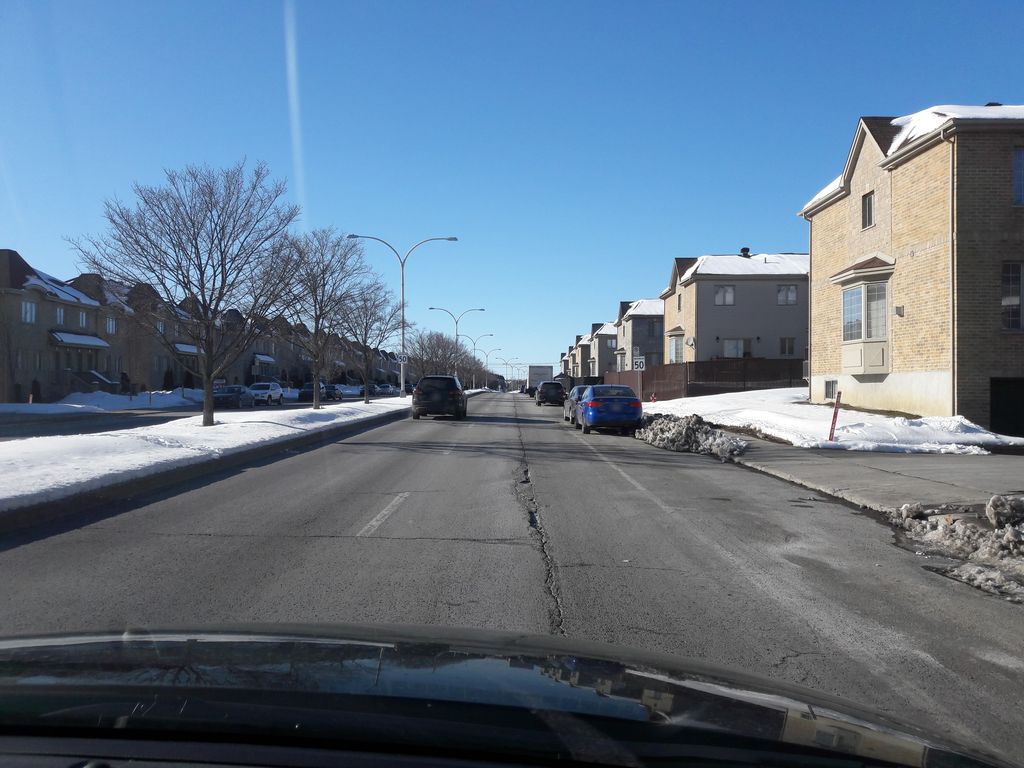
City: montreal